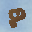
Label: 8